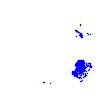
Particle: electron